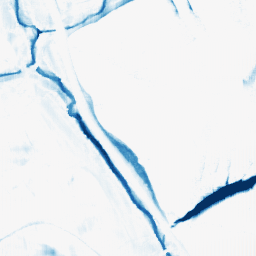
Category: morphological
Decomposition family: morphological_rect
Decomposition parameters: operation: closing
width: 10
height: 20
Upsampling method: fft_zeropad
Upsampling parameters: scale: 4
Upsampling scale: 4